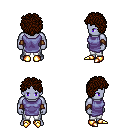
a pixel art fantasy rpg character, male body template, dark elf, purple skin, chain tabard jacket, white pants, brown curly afro hairstyle, cloth bracers, gold boots, four views (front, back, left, right), 2x2 character sprite sheet, small pixel art, hard edges, no anti-aliasing